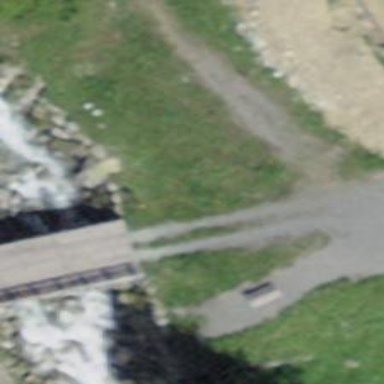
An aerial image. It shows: Bench.